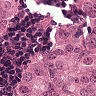
Metastatic tissue present: yes